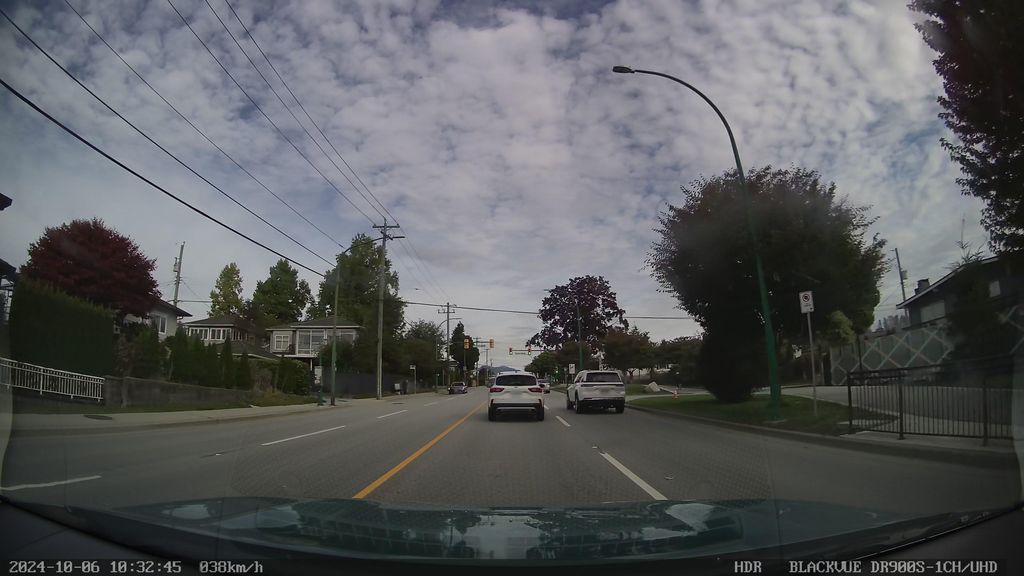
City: vancouver